Question: I am developing event reminder application in android.In my application user can set event time and i am generating status bar notification at the specified time.But in my application it generates the same notification(notification ID)at many times in status bar.Please help me how to avoid that?
'''
PendingIntent contentIntent = PendingIntent.getActivity(context, 0,i, PendingIntent.FLAG_ONE_SHOT);
notification = new Notification(R.drawable.logo, "Notification",System.currentTimeMillis());
notification.setLatestEventInfo(context,strText, "@"+strDate+ strCorrectTime,contentIntent);
notification.defaults |= Notification.DEFAULT_VIBRATE;
notification.defaults|=Notification.DEFAULT_ALL;
mNotificationManager.notify(Integer.parseInt(intent.getExtras().get("NotifyCount").toString()), notification);
'''

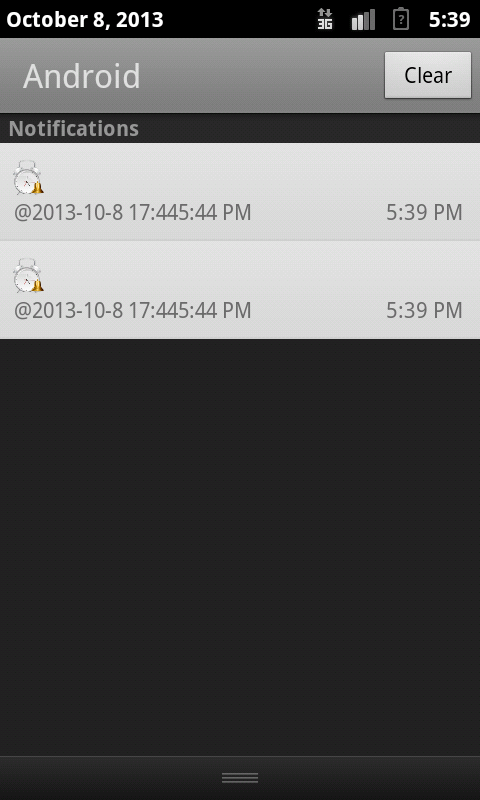
Answer: don't use 'System.currentTimeMillis()' as a notification id.
instead define a constant:
'''
public static final long TRAY_ID = 237864827364; // let your IDE generate it
'''
and use this before each 'mNotificationManager.notify(..)':
'''
( (NotificationManager)getSystemService( Context.NOTIFICATION_SERVICE ) ).cancel( TRAY_ID );
'''